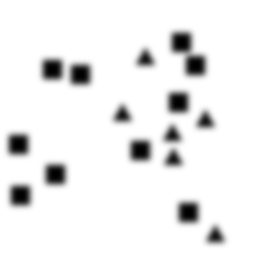
Squares: 10
Triangles: 6
Stars: 0
Total shapes: 16